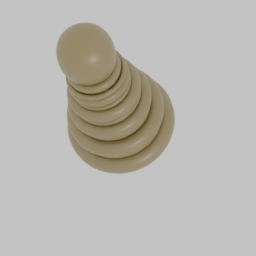
Label: decoration